Question: I'm trying to delete my local branch and tried most of the solutions I found on here which is to checkout to another branch and then run 'git branch -D (or -d) <my_branch>'. I tried that but I am still getting the same error that states "Cannot delete branch 'my_branch' checked out at 'my_path'
How I got myself in this situation: I branched off of my develop branch by doing 'git worktree add -b branch_name ../project_name develop'. Then I realized I wanted to change my branch name so I deleted the entire directory first by using 'rm- rf'. Now my_path is pointing to a deleted directory so I'm not sure what to do now. Help will be appreciated. I'm running on Windows 7 using Git Bash
Things I have tried:
1. Restarting my computer
2. Reinstalling Git Bash
3. Checkout to another branch and try git branch -d and git branch -D
Screenshot of error:

The (virtualBDD) is my virtual environment. You can ignore that.
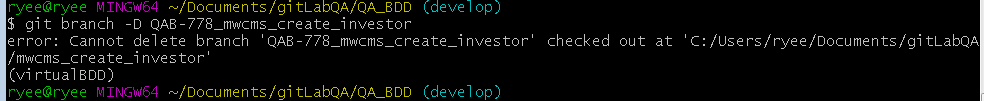
Answer: Did a bit more browsing and came across <URL> worktrees that no longer exist. This essentially removed my worktree from 'git worktree list' and then I proceeded to do 'git branch -d my_branch'. This solved my issue. Thanks to everyone that helped.